Field crop: maize
Growth stage: 1
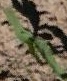
Species: maize